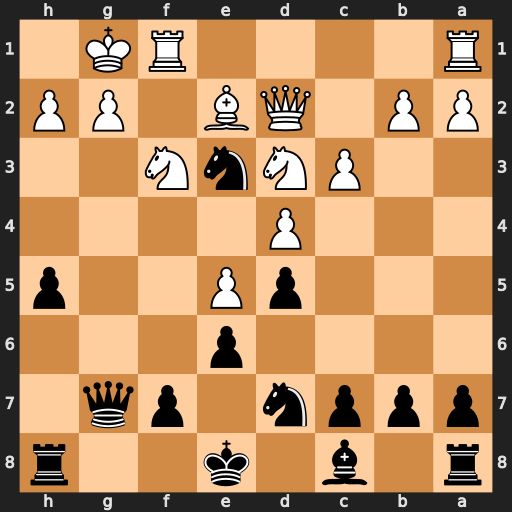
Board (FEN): r1b1k2r/pppn1pq1/4p3/3pP2p/3P4/2PNnN2/PP1QB1PP/R4RK1
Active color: b
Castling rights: kq
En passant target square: -
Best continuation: Qxg2#